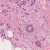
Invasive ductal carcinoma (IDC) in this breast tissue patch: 1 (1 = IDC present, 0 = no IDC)